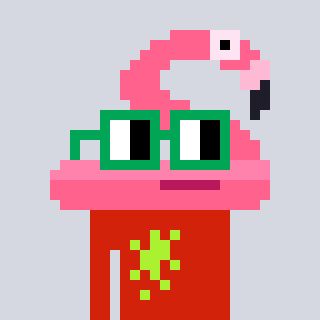
a pixel art character with square green glasses, a flamingo-shaped head and a red-colored body on a cool background